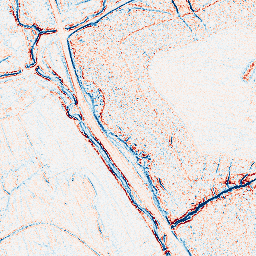
Category: edge_preserving
Decomposition family: bilateral
Decomposition parameters: d: 5
sigma_color: 50
sigma_space: 75
Upsampling method: bspline
Upsampling parameters: scale: 8
Upsampling scale: 8